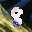
Label: 8